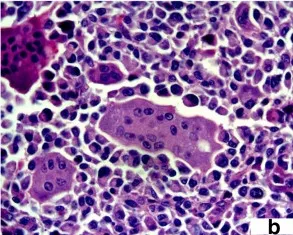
B: neoplastic cells nuclear features (Hematoxylin Eosin 40 x).
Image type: pathology (h&e)